Question: I want to count the trailing zeroes of the factorial of a number. When I divide the number by 10 I expect the last zero to be removed but it doesn't.
'''
def fact(num):
if (num==0 or num==1):
return 1
else:
return num*fact(num-1)
def num(a):
f = fact(a)
count = 0
while(f%10==0):
count=count+1
print(f)
f=int(f/10)
print(f)
return count
n=int(input())
while(n!=0):
a=int(input())
print(num(a))
n=n-1
'''

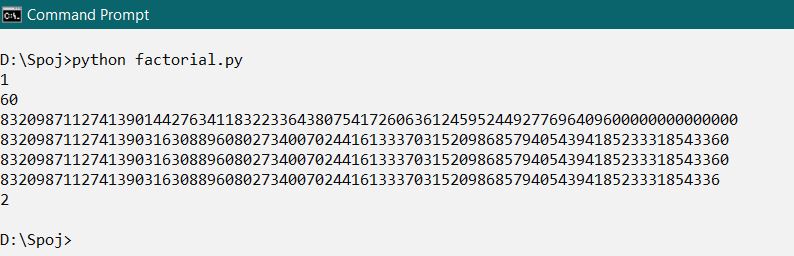
Answer: You need to replace:
'''
f=int(f/10)
'''
with
'''
f = f // 10
'''
inside 'num()' function. It will fix your problem.
---
'f/10' converts the number to a 'float'. And when you convert that 'float' to 'int' it loses the precision in case of a big number.
You can confirm it by doing this:
'''
a = 8320987112741390144276341183223364380754172606361245952449277696409600000000000000
print(int(a/10)) # prints: 832098711274139031630889608027340070244161333703152098685794054394185233318543360
print(a//10) # prints: 832098711274139014427634118322336438075417260636124595244927769640960000000000000
'''